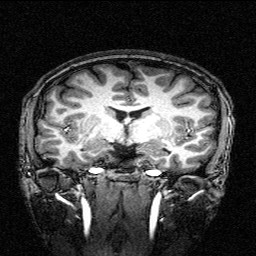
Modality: T1w
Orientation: sagittal
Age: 25
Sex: male